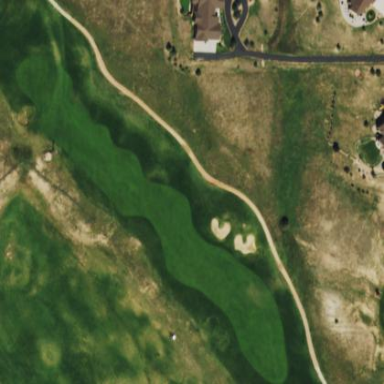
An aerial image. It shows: Grassy area serving as fairway for golf.